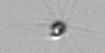
Label: Calciopappus